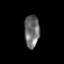
Tissue: prostate
Cell type: Myeloid cells
Senescence score: 0.3541
Nuclear area (px): 483
Mean DAPI intensity: 108.89